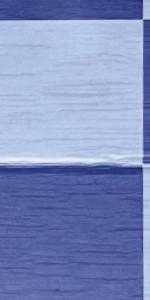
Label: Empty